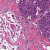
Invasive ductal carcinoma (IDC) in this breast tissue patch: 0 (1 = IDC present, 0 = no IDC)